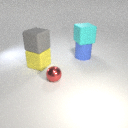
large blue rubber cylinder behind small red metal sphere